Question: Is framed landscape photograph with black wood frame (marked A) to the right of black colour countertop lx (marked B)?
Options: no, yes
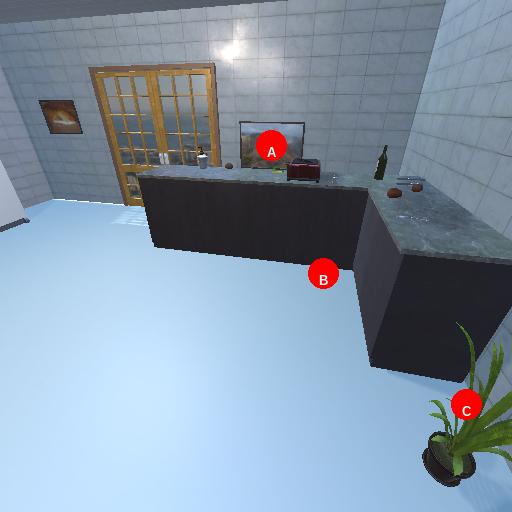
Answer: no